Question: I have the following bubble chart coded with <URL>.

All is good, but for some reason I cannot see the tick marks. When I inspect the DOM I can see that they are present:
'''
<line y2="6" x2="0"></line>
'''
And I have applied CSS styles to them, but still they do not show!
'''
#referrals-bubble-chart .axis .tick line {
fill: none;
stroke: #000;
shape-rendering: crispEdges;
}
'''
I even added a 'stroke-width' of '2px' and still nothing shows! I know I'm targeting the right elements in my CSS because when I give it a stroke width of '10px' and hover (Chrome Inspector), I see that the line is now '10px' wide.
Why is this happening? Chart Code is below:
'''
// define the referrals bubble chart attributes
referralsChart
.width(700)
.height(400)
.transitionDuration(1500) // (optional) define chart transition duration, :default = 750
.margins({top: 10, right: 50, bottom: 40, left: 50})
.dimension(diagnosisDimension)
//Bubble chart expect the groups are reduced to multiple values which would then be used
//to generate x, y, and radius for each key (bubble) in the group
.group(diagnosisDimensionGroup)
.colors(colorbrewer.RdYlGn[9]) // (optional) define color function or array for bubbles
.colorDomain([0, 100]) //(optional) define color domain to match your data domain if you want to bind data or color
.colorAccessor(function (d) {
// color - mapped to internal scale
return d.value.cost % 100;
})
.keyAccessor(function (p) {
// x-axis
return p.value.avgrtt / p.value.referrals;
})
.valueAccessor(function (p) {
// y-axis
return p.value.cost / 1000;
})
.radiusValueAccessor(function (p) {
// radius size - default is [0, 100]
return p.value.referrals;
})
.maxBubbleRelativeSize(0.1)
// .x(d3.scale.linear().domain([0, 5000]))
.x(d3.scale.linear().domain([1, 15]))
.y(d3.scale.linear().domain([1000, 10000]))
.r(d3.scale.linear().domain([0, 4000]))
//##### Elastic Scaling
//'.elasticX' and '.elasticX' determine whether the chart should rescale each axis to fit data.
//The '.yAxisPadding' and '.xAxisPadding' add padding to data above and below their max values in the same unit domains as the Accessors.
.elasticY(true)
.elasticX(false)
.yAxisPadding(200)
.xAxisLabel('Average Waiting Time - (weeks)') // (optional) render an axis label below the x axis
.yAxisLabel('Cost - (PS1K)') // (optional) render a vertical axis lable left of the y axis
//#### Labels and Titles
//Labels are displaed on the chart for each bubble. Titles displayed on mouseover.
.renderLabel(true) // (optional) whether chart should render labels, :default = true
.label(function (p) {
return p.key;
})
.renderTitle(true) // (optional) whether chart should render titles, :default = false
.title(function (p) {
return [p.key,
"Referrals: " + p.value.referrals,
"Cost: PS" + p.value.cost,
"RTT: " + p.value.avgrtt / p.value.referrals + " weeks"]
.join("
");
})
//#### Customize Axis
//Set a custom tick format. Note '.yAxis()' returns an axis object, so any additional method chaining applies to the axis, not the chart.
.yAxis().tickFormat(function (v) {
return v;
});
'''
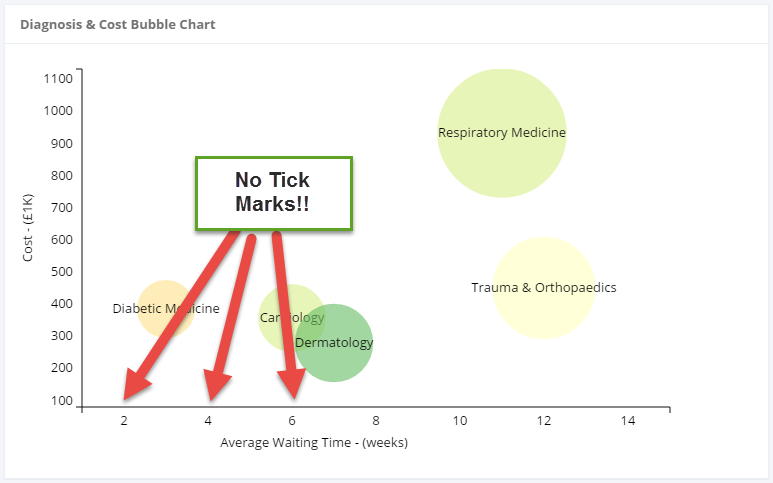
Answer: As mentioned in the comments, it's hard to help you without a complete example, but this works for me. Since I don't have your data I made my own very simple data and adjusted a few things on my bubble chart.
'''
var data = [];
for (var i = 1; i < 10; i++) {
data.push({
val: i
});
}
var ndx = crossfilter(data);
var dim = ndx.dimension(function(d) {
return d.val;
});
var group = dim.group().reduceSum(function(d) {
return d.val;
});
bubbleChart = dc.bubbleChart("#bubbleChart");
bubbleChart
.width(700)
.height(400)
.transitionDuration(1500)
.margins({top: 10, right: 50, bottom: 40, left: 50})
.dimension(dim)
.group(group)
.keyAccessor(function (p) {
return p.value;
})
.valueAccessor(function (p) {
return p.value;
})
.maxBubbleRelativeSize(0.1)
.x(d3.scale.linear().domain([-1, 10]))
.y(d3.scale.linear().domain([0, 10]))
.radiusValueAccessor(function (p) {
return p.value;
})
.r(d3.scale.linear().domain([0, 100]))
.elasticY(true)
.elasticX(false)
.yAxisPadding(200)
.xAxisLabel('Average Waiting Time - (weeks)')
.yAxisLabel('Cost - (PS1K)')
.renderLabel(true)
.label(function (p) {
return p.key;
})
.renderTitle(true)
.title(function (p) {
return "This is the title";
})
.yAxis().tickFormat(function (v) {
return v;
});
dc.renderAll();
'''